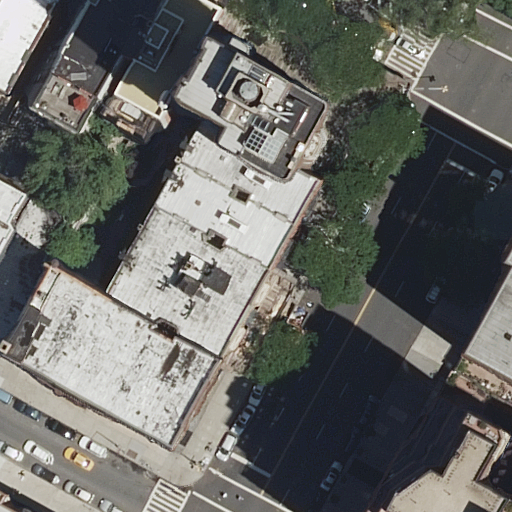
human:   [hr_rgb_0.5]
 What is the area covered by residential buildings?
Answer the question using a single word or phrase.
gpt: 3583m2

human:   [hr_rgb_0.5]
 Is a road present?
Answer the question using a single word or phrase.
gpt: yes

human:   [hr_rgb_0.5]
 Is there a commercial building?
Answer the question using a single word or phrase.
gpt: no

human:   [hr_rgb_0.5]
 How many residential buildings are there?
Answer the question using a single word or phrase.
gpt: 12

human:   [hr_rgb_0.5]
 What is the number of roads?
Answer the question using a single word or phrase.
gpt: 6

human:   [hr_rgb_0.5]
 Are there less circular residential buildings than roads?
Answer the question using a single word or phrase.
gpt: yes

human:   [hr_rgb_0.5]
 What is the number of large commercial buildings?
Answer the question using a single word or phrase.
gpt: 0

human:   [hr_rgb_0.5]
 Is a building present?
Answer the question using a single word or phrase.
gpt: yes

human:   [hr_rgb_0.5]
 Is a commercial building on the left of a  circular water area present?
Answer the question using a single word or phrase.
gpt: no

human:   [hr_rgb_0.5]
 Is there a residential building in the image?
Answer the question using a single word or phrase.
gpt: yes

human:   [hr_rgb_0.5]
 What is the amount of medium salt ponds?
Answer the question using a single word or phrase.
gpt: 0

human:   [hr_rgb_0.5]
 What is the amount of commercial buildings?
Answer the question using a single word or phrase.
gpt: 0

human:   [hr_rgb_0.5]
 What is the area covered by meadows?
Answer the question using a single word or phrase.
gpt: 0m2

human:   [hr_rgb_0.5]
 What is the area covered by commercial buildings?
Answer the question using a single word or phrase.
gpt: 0m2

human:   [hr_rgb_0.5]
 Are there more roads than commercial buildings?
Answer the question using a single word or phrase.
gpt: yes

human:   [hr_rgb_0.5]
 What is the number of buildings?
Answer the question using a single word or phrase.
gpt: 12

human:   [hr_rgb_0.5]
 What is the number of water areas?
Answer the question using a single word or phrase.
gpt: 0

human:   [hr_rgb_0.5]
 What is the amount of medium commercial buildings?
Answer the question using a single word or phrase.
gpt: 0

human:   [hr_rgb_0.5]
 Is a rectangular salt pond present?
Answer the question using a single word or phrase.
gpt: no

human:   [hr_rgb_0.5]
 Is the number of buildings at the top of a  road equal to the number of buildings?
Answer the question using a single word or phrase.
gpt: no

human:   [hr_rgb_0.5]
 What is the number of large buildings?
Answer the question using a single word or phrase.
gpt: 3

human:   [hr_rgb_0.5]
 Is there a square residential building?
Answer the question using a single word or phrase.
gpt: no

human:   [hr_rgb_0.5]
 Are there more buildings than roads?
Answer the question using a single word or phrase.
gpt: yes

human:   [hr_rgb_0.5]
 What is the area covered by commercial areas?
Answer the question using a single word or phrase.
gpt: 0m2

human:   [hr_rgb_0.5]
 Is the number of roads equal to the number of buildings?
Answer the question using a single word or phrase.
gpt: no

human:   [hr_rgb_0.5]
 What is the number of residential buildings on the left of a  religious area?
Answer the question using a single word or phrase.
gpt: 0

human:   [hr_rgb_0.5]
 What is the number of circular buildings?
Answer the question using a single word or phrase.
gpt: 0

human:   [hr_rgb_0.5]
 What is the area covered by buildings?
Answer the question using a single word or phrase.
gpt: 3583m2

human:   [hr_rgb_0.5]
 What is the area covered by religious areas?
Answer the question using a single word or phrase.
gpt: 0m2

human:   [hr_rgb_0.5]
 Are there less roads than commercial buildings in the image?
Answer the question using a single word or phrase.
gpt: no

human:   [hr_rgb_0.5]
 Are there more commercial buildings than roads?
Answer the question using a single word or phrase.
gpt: no

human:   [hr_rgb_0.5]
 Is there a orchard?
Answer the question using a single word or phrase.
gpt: no

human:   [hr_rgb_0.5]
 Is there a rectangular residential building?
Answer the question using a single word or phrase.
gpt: yes

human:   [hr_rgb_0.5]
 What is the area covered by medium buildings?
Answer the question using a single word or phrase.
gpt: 1440m2

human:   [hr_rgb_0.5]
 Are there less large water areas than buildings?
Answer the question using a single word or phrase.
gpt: yes

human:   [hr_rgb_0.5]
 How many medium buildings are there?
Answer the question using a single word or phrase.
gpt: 6

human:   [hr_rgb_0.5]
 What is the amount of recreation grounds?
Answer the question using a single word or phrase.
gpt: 0

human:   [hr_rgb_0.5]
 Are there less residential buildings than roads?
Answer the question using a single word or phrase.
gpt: no

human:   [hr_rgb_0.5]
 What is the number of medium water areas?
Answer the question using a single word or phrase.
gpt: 0

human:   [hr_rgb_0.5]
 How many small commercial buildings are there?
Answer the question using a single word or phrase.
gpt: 0

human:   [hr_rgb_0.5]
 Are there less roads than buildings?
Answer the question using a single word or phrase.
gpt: yes

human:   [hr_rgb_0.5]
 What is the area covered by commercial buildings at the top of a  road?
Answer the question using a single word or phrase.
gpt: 0m2

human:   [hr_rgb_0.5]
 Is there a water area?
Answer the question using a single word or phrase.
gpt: no

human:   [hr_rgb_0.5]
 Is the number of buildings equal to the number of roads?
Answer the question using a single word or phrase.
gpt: no

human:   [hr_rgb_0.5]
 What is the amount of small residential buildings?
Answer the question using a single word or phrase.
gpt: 3

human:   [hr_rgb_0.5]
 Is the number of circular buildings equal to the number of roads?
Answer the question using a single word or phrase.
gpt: no

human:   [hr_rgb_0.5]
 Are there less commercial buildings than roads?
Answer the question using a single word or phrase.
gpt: yes

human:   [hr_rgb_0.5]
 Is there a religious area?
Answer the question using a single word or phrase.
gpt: no

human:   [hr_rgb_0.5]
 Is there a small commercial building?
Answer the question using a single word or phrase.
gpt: no

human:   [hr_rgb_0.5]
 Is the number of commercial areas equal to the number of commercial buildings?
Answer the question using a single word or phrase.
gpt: yes

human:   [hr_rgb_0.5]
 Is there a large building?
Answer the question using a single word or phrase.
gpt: yes

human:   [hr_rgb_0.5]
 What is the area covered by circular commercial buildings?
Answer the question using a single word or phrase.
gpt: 0m2

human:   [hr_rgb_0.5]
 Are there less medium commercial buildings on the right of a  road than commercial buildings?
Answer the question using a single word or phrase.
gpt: no

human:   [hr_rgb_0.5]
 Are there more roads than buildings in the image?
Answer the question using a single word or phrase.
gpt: no

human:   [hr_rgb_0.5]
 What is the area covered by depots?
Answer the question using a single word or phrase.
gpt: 0m2

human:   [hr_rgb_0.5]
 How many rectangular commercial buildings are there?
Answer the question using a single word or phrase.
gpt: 0

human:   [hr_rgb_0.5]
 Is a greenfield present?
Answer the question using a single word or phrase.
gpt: no

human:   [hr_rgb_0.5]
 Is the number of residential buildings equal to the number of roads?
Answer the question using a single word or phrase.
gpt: no

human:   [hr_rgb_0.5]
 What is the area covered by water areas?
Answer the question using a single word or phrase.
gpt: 0m2

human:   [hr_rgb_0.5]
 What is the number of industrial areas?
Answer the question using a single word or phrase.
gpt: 0

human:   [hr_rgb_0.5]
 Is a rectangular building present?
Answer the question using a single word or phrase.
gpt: yes

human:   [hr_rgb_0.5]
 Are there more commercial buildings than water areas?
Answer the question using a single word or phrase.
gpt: no

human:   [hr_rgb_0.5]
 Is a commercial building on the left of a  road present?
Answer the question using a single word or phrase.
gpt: no

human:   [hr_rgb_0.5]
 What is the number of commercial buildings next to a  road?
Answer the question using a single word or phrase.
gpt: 0